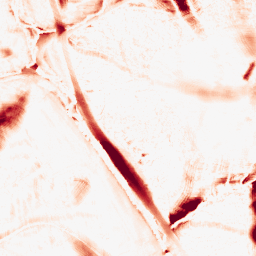
Category: morphological
Decomposition family: morphological_ellipse
Decomposition parameters: operation: opening
width: 30
height: 50
Upsampling method: regularized
Upsampling parameters: scale: 2
lambda_reg: 0.001
Upsampling scale: 2